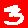
Digit: 3